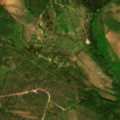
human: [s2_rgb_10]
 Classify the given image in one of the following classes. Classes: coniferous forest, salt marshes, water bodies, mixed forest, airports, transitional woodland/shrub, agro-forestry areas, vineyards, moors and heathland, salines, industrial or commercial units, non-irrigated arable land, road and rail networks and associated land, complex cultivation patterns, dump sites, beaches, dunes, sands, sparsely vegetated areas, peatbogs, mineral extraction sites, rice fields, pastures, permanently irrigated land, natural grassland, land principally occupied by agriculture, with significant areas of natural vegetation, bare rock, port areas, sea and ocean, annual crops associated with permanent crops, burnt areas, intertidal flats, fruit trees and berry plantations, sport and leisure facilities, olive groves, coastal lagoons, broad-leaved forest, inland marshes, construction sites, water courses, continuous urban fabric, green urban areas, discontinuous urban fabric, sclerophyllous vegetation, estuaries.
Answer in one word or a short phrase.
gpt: coniferous forest, mixed forest